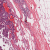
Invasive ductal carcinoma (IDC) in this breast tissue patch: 1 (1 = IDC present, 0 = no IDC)